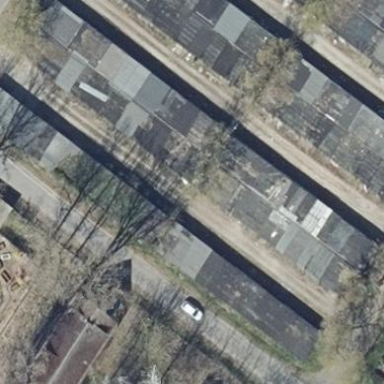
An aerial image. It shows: Garage building.